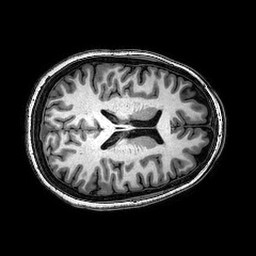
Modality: T1w
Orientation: axial
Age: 26
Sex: female
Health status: healthy
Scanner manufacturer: philips
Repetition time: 0.008227 s
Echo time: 0.00377 s